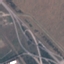
Label: Highway